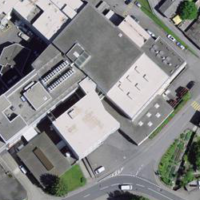
EUNIS habitat code: 54
Species observed at this site:
Carpinus betulus
Buxus sempervirens